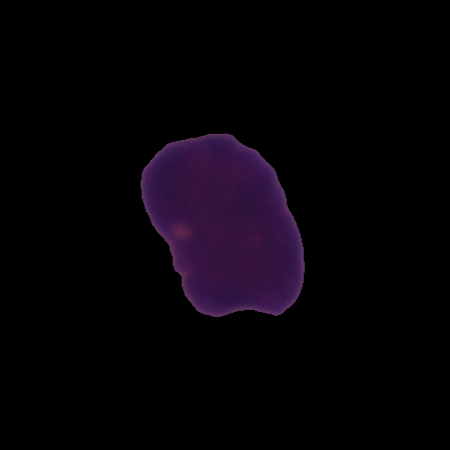
Label: healthy